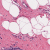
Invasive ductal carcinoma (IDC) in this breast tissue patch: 0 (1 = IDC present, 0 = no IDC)